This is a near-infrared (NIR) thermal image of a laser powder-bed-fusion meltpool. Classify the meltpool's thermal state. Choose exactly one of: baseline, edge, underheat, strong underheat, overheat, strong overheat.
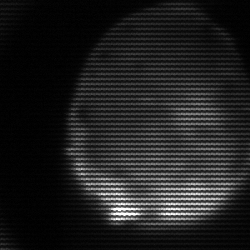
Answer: edge